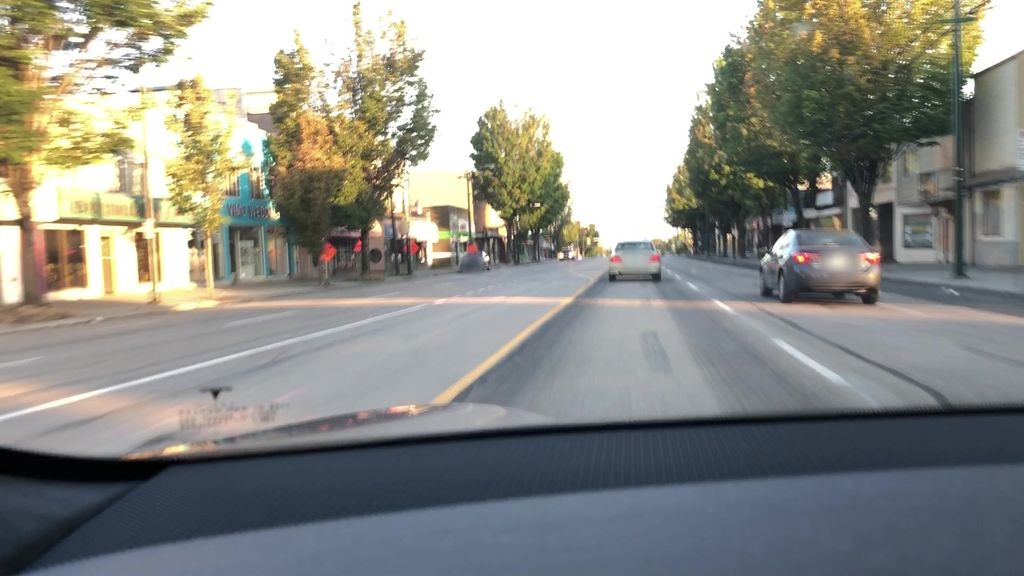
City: vancouver